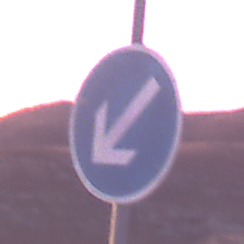
Verkehrszeichen: VorgeschriebeneVorbeifahrtLinks
Umgebung: Outdoor, Nature
Tageszeit: Dawn
Wetter: PartlyCloudy
Licht: Natural
Jahreszeit: NotSpecified
Kontrast: MediumContrast